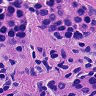
Metastatic tissue present: yes